Question: I am trying to add a shape to a Silverlight 5 project in Visual Studio 2012. I have been able to add a shape using XAML, but I would like to do it with C#.
I have tried using example code from <URL>.
I have in MainPage.xaml the following line:
'<Grid x:Name="LayoutRoot" Background="White" Margin="10,0,0,0" />'
Then, I have put his CreateARectangle() method in MainPage.xaml.cs. I have put my complete code here: <URL>
I currently get no error upon building. When I launch the page in the browser, it simply circles loading at 100% indefinitely. The plug-in does work, however, as it worked when I tried to make the same object with XAML.
Any help would be appreciated, as well as possibly better resources to accomplish this.
Update: When I switched to debugging with IE instead of Firefox, I got this additional information at the line 'LayoutRoot.Children.Add(blueRectangle);':

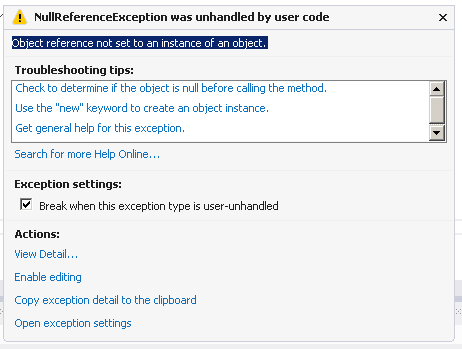
Answer: You need to call InitializeComponent(); before adding the shapes or it will result in the exception.